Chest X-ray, AP view. Patient: 52 years old, sex F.
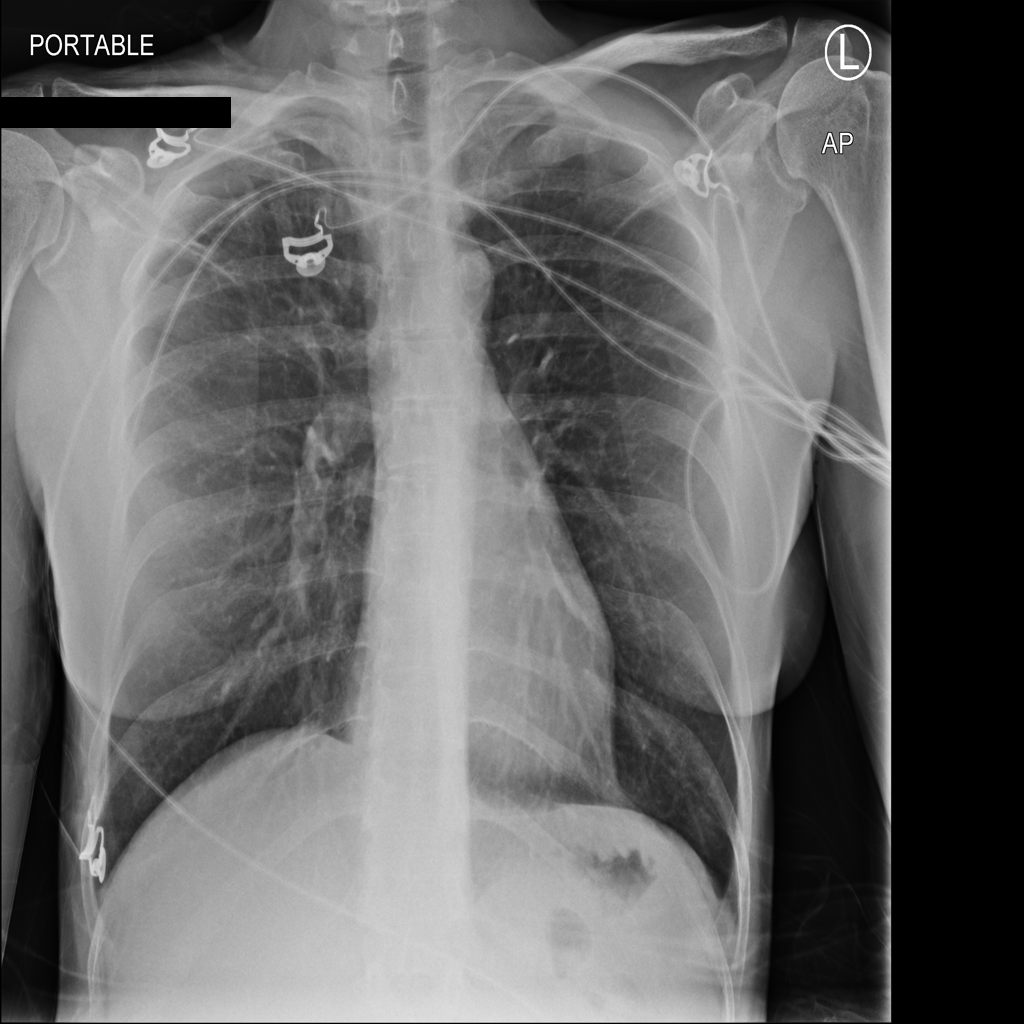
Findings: No Finding